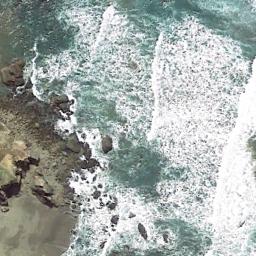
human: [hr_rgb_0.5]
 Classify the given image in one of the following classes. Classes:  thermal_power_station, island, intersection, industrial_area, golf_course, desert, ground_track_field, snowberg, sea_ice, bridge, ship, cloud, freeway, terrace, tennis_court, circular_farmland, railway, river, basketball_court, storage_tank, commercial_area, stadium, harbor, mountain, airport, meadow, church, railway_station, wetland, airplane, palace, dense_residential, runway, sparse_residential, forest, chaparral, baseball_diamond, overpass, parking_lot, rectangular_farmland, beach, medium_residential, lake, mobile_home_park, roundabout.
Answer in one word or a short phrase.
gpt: beach